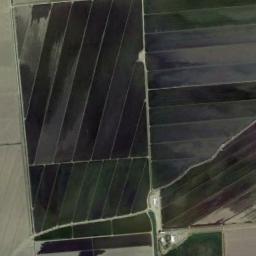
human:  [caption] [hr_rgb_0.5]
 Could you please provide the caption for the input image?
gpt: There are many rectangular farmlands of different shades .

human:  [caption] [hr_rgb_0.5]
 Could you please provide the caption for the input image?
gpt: Several neatly arranged purple green rectangular farm fields .

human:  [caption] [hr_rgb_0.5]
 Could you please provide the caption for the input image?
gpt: There are some deep green and bare rectangular farmland .

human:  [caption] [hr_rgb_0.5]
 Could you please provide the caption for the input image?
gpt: Several green rectangular farmlands are arranged in neat rows and some paths go through the farmlands .

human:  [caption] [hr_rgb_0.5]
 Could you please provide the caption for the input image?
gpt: There are some green and brown rectangular farmlands .